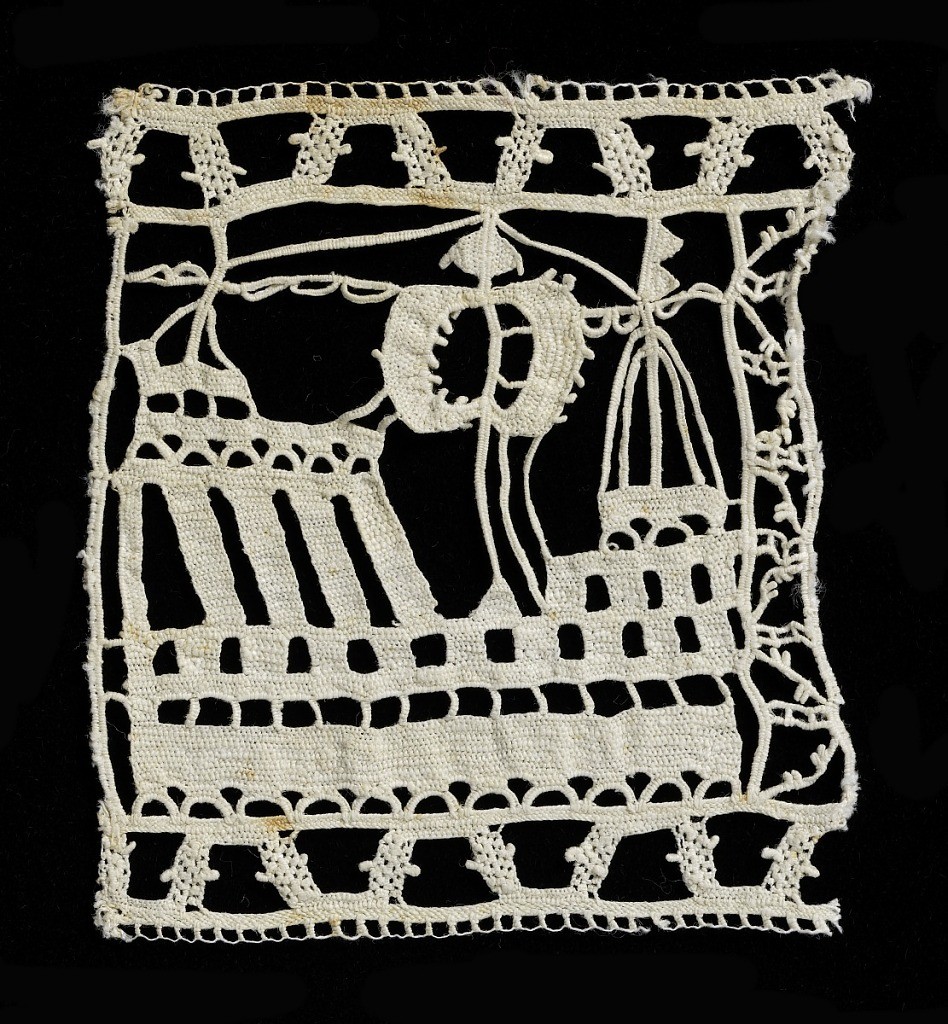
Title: Fragment
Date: early 17th century
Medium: linen Technique: needle lace, reticella style
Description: A single square of lace containing a boat with sails.